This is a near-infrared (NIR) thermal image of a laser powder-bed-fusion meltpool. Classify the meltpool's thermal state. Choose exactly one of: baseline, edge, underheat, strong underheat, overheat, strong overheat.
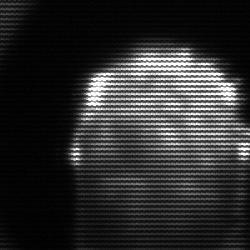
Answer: baseline